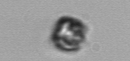
Label: Thalassiosira